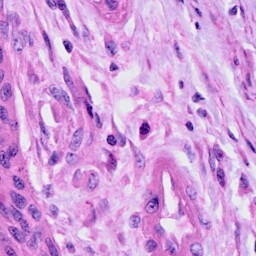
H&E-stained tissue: Cervix